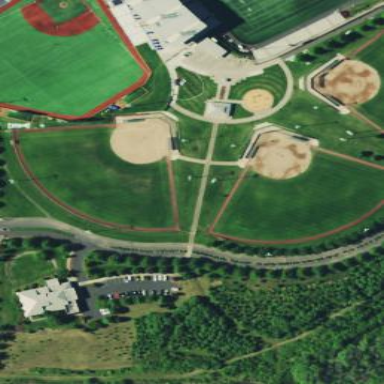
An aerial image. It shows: Baseball pitch for leisure and sports activities.